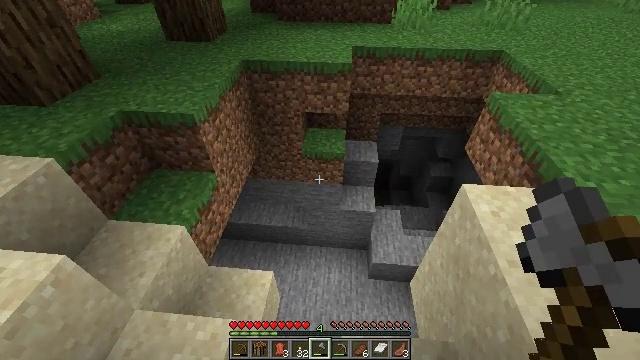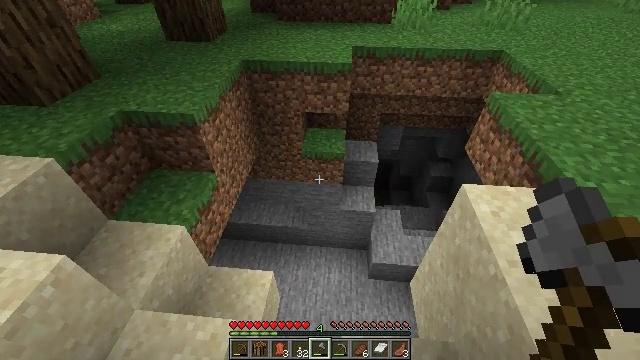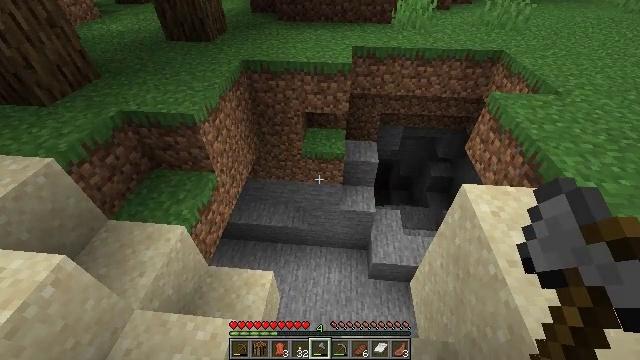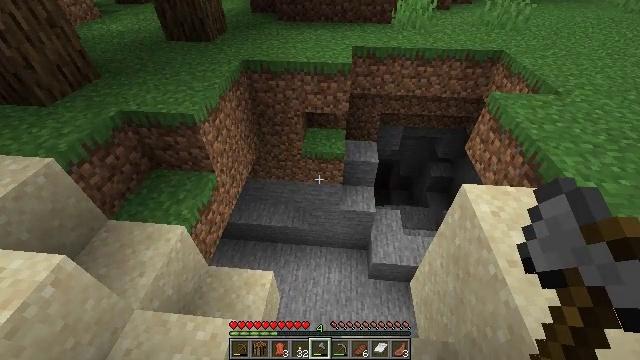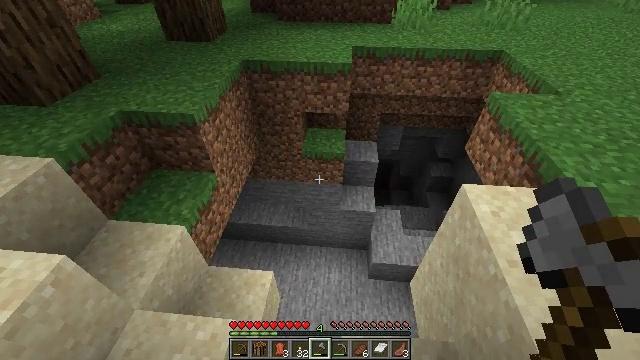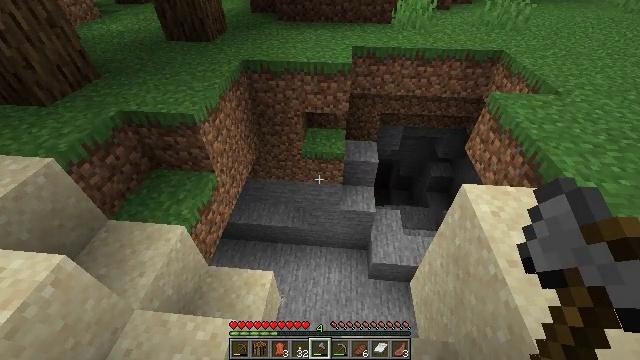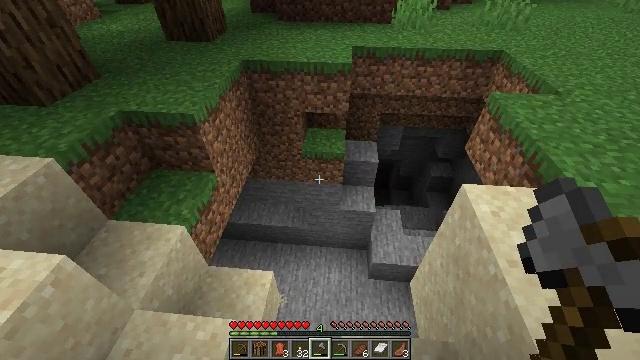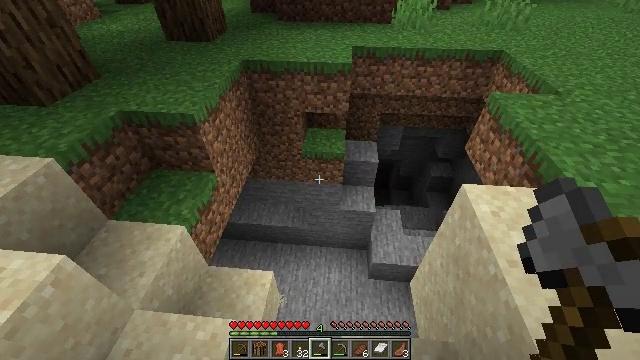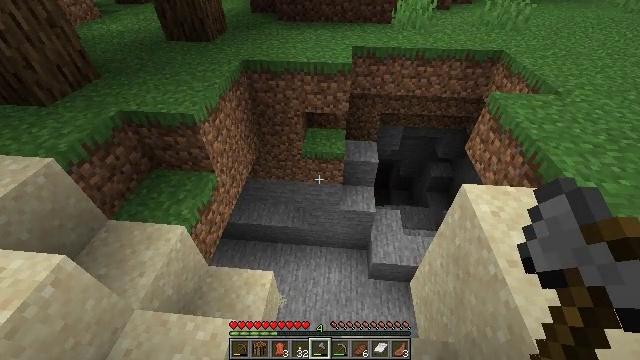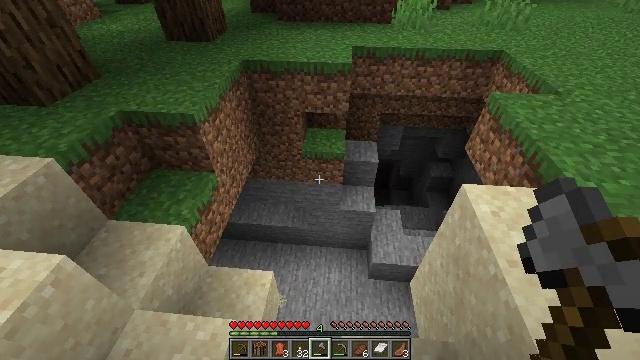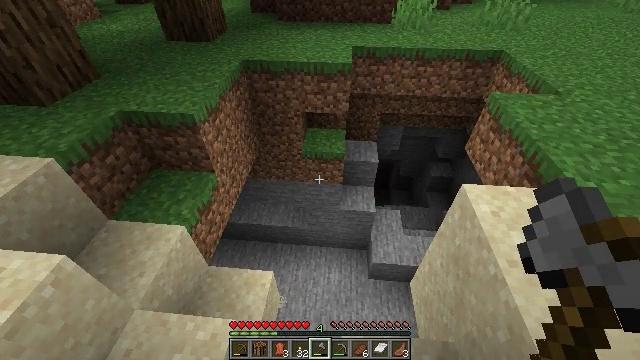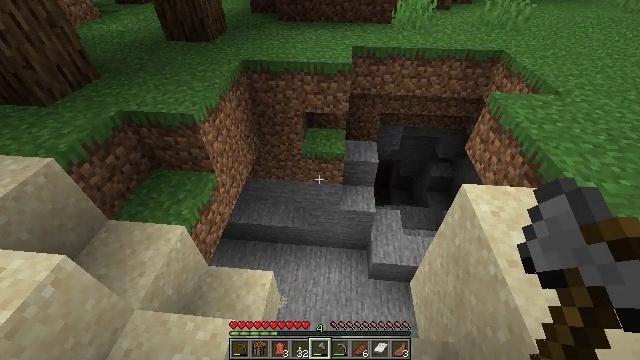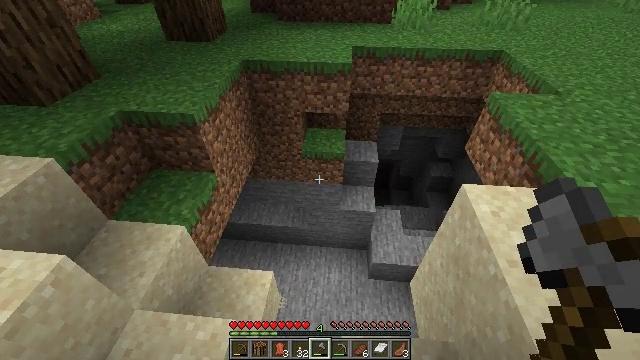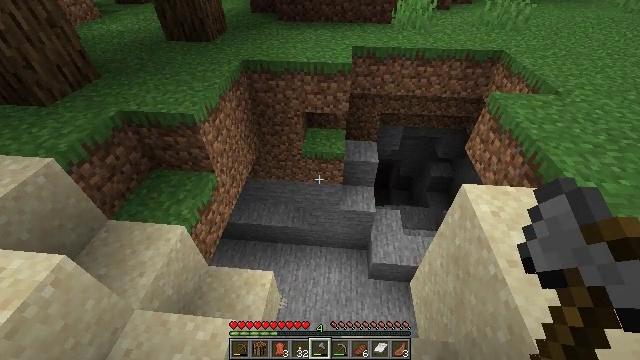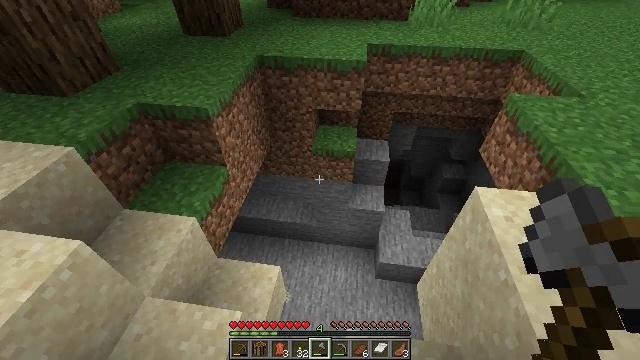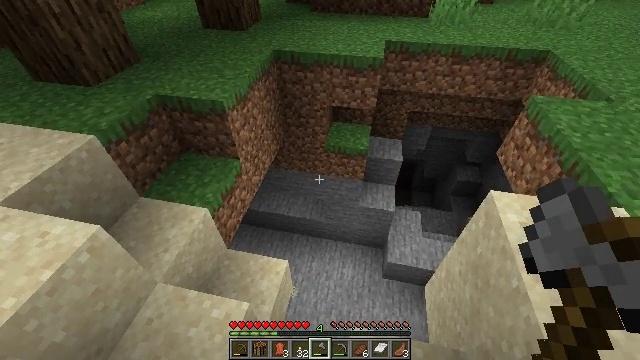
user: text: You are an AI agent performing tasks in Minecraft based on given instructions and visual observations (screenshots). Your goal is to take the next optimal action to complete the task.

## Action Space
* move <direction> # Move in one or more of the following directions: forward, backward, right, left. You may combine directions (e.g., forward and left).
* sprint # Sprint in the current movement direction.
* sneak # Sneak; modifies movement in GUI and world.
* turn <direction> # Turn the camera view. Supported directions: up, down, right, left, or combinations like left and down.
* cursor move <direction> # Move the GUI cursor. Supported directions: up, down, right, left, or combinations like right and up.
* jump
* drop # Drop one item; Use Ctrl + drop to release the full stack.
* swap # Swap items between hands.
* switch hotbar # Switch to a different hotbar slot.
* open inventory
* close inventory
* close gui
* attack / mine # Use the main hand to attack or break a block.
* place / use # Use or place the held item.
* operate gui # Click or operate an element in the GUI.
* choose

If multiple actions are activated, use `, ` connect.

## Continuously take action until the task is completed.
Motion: motion action
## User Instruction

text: Gather dirt.
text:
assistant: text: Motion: no_op
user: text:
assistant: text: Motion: no_op
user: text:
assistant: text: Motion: no_op
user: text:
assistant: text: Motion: no_op
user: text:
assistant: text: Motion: no_op
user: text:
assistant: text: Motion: no_op
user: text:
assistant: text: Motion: no_op
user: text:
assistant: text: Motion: no_op
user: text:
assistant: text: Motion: no_op
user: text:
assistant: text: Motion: no_op
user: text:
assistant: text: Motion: no_op
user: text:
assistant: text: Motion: no_op
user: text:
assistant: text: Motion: no_op
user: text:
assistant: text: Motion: turn left
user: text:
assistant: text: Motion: turn left
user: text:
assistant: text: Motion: turn left
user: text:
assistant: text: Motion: turn left
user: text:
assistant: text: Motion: no_op
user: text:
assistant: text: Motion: no_op
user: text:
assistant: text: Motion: no_op
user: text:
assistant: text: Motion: no_op
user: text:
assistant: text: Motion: no_op
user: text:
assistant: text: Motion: no_op
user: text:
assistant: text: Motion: no_op
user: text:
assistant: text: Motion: no_op
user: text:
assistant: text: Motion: no_op
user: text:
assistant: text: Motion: no_op
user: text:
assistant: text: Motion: no_op
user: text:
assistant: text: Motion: no_op
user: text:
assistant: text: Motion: no_op